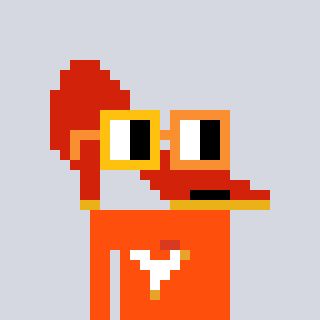
a pixel art character with square yellow and orange glasses, a highheel-shaped head and a orange-colored body on a cool background